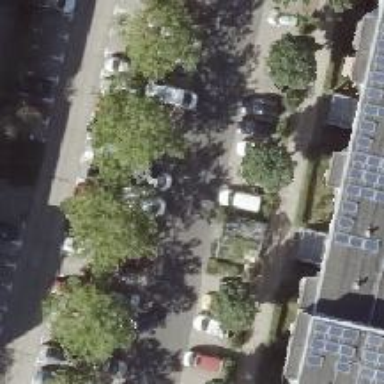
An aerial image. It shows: Street side parking area.